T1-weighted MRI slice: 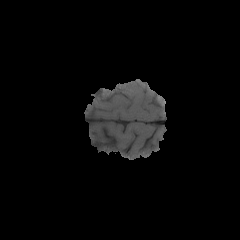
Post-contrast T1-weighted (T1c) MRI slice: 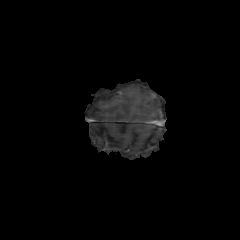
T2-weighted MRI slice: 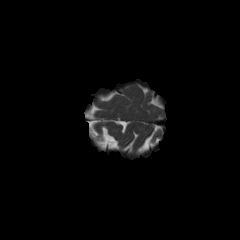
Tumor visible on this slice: no